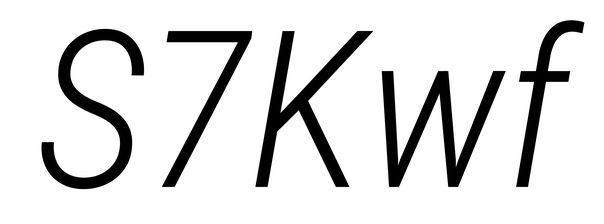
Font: Roboto-Italic_Condensed_Light_Italic